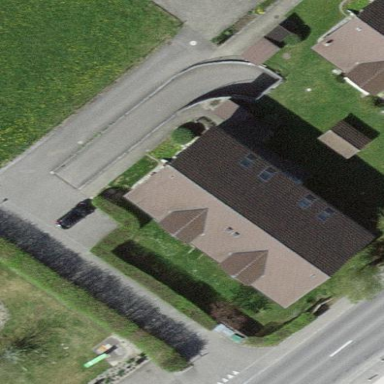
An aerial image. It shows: Residential building.